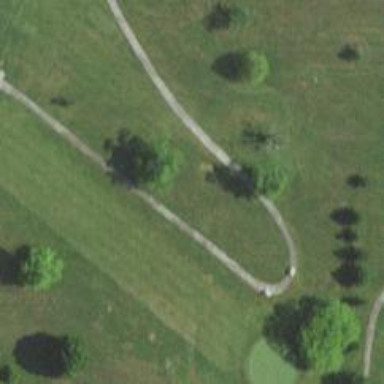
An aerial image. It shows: Footway that resembles golf path.